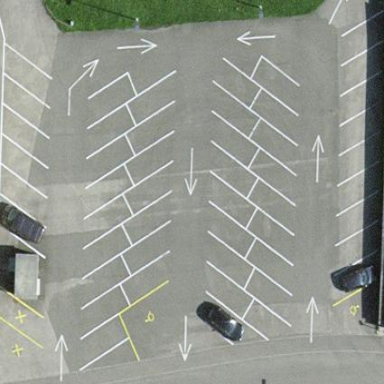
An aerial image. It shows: Parking area.